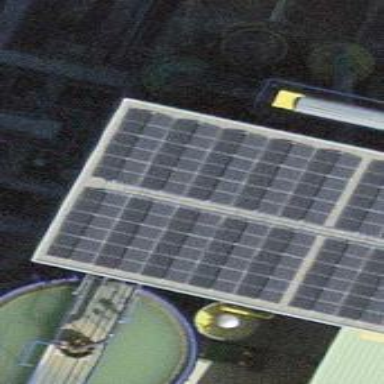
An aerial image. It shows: Solar power generator utilizing photovoltaic technology with solar photovoltaic panels.